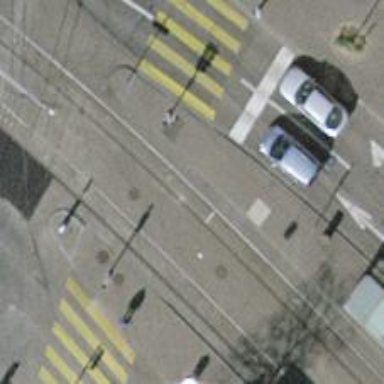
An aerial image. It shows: Tram stop for public transport.